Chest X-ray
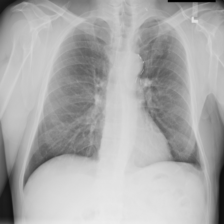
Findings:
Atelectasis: negative
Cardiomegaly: negative
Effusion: negative
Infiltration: negative
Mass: negative
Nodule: negative
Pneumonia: negative
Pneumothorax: negative
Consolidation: negative
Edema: negative
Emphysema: negative
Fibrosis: negative
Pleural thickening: negative
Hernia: negative